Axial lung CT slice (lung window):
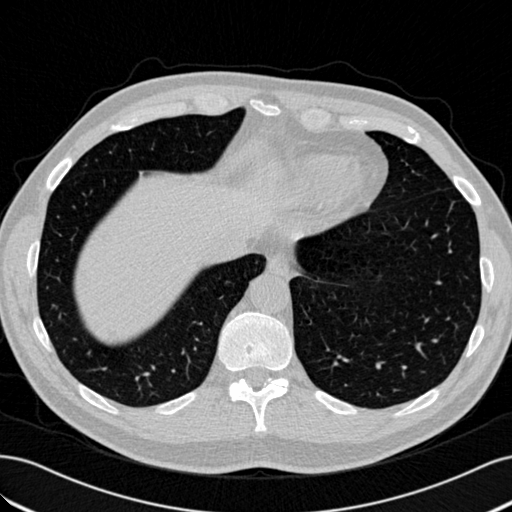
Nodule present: no